Question: I use bootwatch css <URL> for bootstrap
When I use the template on a large screen, the components are too tall
<URL>

I imagine I don't use it well. How can I resolve that issue ? I need to have control at the "normal" size (a bit more than the text size)
My html code :
'''
<div class="container">
<h2>
Liste des interventions
</h2>
<fieldset>
<div class="row">
<div class="form-group">
<label class="col-lg-2 control-label" for="contenu_DdlClients">Client :</label>
<div class="col-lg-10">
<select name="ctl00$contenu$DdlClients" id="contenu_DdlClients" class="form-control">
<option value="0"></option></option>
</select>
</div>
</div>
</div>
<div class="row">
<div class="form-group">
<label class="col-lg-2 control-label">Planification de :</label>
<div class="col-lg-2">
<div class="form-group has-success has-feedback">
<input name="ctl00$contenu$dateDebPlanification" type="text" id="contenu_dateDebPlanification" class="form-control hasDatepicker" style="width:130px;"> <span class="glyphicon glyphicon-calendar form-control-feedback"></span>
<span id="contenu_RgDateDebut" style="visibility:hidden;">*</span>
</div>
</div>
<div class="col-lg-1">a :</div>
<div class="col-lg-2">
<div class="form-group has-success has-feedback">
<input name="ctl00$contenu$dateFinPlanification" type="text" id="contenu_dateFinPlanification" class="form-control hasDatepicker" style="width:130px;"> <span class="glyphicon glyphicon-calendar form-control-feedback"></span>
<span id="contenu_RgDateFin" style="visibility:hidden;">*</span>
</div>
</div>
</div>
</div>
</div>
'''
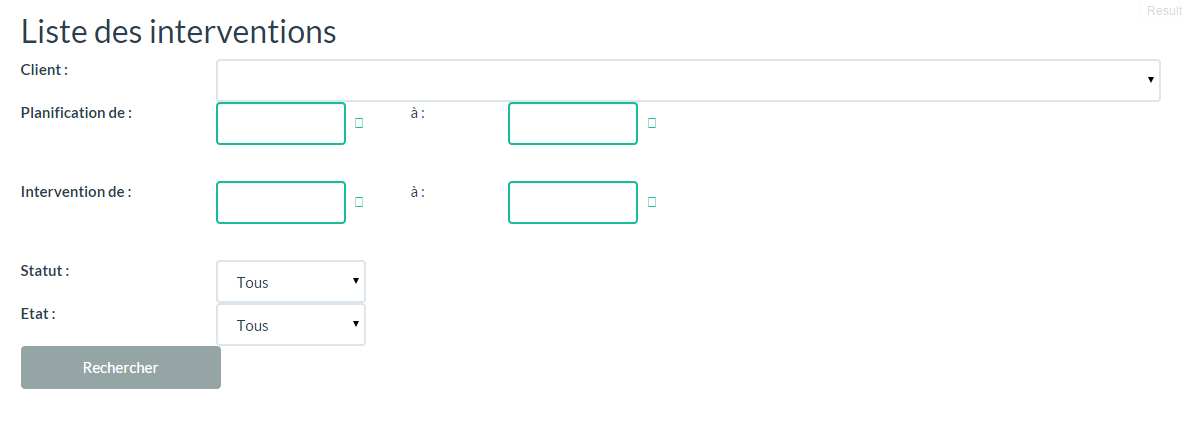
Answer: You either need to change the line-height or height in the 'bootstrap.min.css' or 'bootstrap.css' file as it is the standard for bootstrap 'class="form-control"'.
Alternatively you can override it in the page (which would not be ideal - rather in the css)
'''
.form-control {height:16px;}
'''
<URL>
for the calendar image use the following example:
<URL> - Have a look at the code. I added and example different from the original code.
Remember to use the 'class="col-...."' (using the <URL> to specify the width and not an actual width setting for the input or else the calendar image will not sit next to the input box and also not resize properly.
<URL> - Form layout is horizontal and label align with the input